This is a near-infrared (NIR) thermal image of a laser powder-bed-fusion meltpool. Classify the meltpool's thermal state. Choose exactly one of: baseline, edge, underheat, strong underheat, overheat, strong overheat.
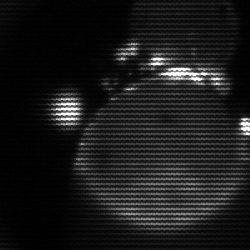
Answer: edge